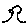
Label: tree